Question: Should this...
'''
<dependentAssembly>
<assemblyIdentity name="System.Web.Mvc" publicKeyToken="31bf3856ad364e35" />
<bindingRedirect oldVersion="0.0.0.0-5.0.0.0" newVersion="5.0.0.0" />
</dependentAssembly>
'''
...become this?
'''
<dependentAssembly>
<assemblyIdentity name="System.Web.Mvc" publicKeyToken="31bf3856ad364e35" />
<bindingRedirect oldVersion="0.0.0.0-5.1.0.0" newVersion="5.1.0.0" />
</dependentAssembly>
'''
Or should I leave it alone?
What about when I update Razor from 3.0 to 3.1?
Should this...
'''
<add key="webpages:Version" value="3.0.0.0" />
'''
...become this?
'''
<add key="webpages:Version" value="3.1.0.0" />
'''
Or should I leave it alone?
What about when I go from 5.1.1 and 3.1.1 respectively? Should I be as granular as possible in my web.configs, or leave them at their major revisions? It seems to work both ways!
Late add:
And what the heck is going on here?

It says 5.1.1 in the path to the assembly, but 5.1.0.0 in the Version. Which number should I be using in the Web.config?
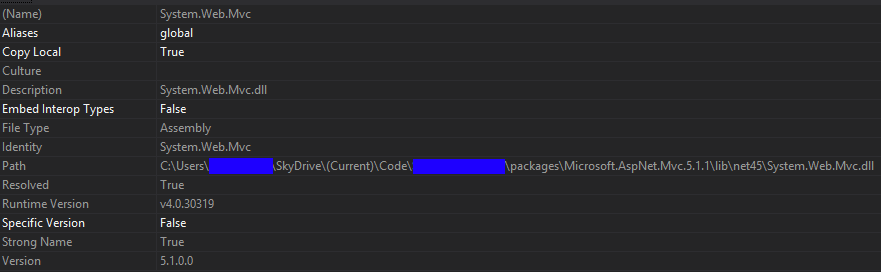
Answer: Yes to MVC, no to WebPages. WebPages assembly version did not change, it was only a NuGet package version upgrade.
On Web.config always use the assembly version, not the package version. I don't think they'll use the patch part on the assembly version, only on the package version.